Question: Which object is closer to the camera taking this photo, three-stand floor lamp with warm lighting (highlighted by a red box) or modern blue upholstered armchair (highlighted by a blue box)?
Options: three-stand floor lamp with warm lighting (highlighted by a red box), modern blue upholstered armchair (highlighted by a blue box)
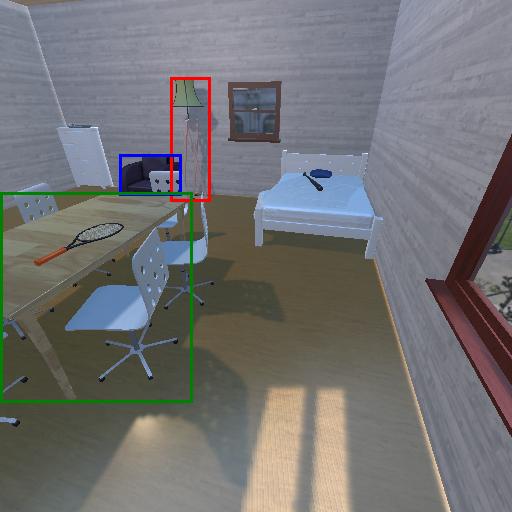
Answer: three-stand floor lamp with warm lighting (highlighted by a red box)